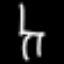
Label: chair